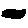
Label: triangle